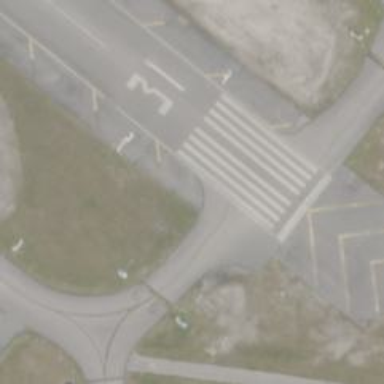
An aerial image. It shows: Runway surface made of asphalt at airport.